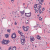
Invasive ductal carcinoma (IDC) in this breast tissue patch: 1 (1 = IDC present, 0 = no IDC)